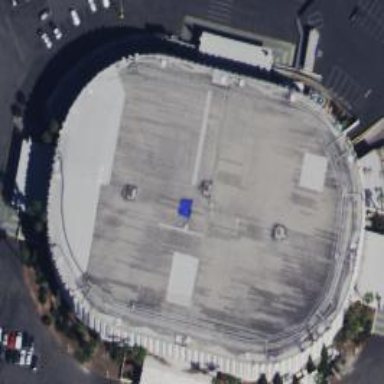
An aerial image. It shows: Stadium building designed for ice hockey and lacrosse games.